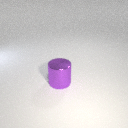
large purple metal cylinder